Question: Please can someone guide me through a process here?
I'm a bit of a newb in Mercurial so I'll post a pic to be more specific.
Here's the tree of our repo right now:

We have 2 branches: processors and extra libraries.
We created extra libraries after processors to test certain issues. Then we closed it and continue working on processors.
Now it occurred the need to change back to extra libraries in #645 to push some new stuff for testing. Is this possible now? and how can I do it with TortoiseHG?
Thanks in advance!
PS: Sorry for the silly question but I want to be very careful on this repo..
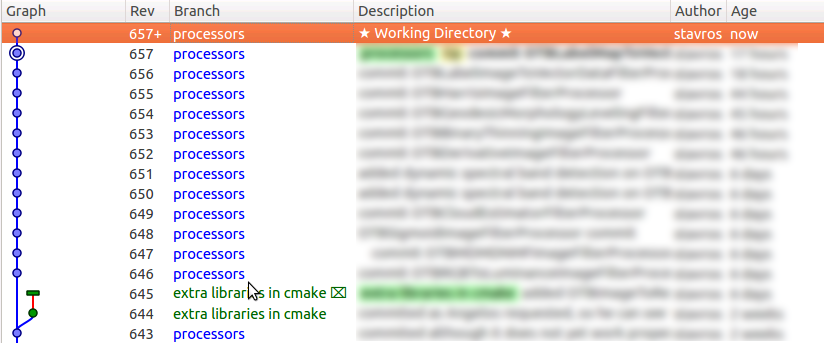
Answer: Closed branch is usual branch, which just have some additional meta-info in branch-head.
If you want to "reopen" closed branch, you have
- -